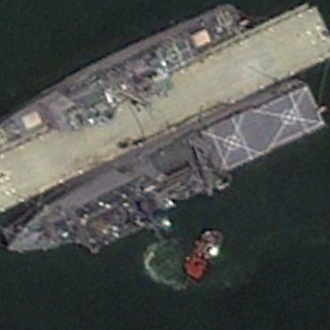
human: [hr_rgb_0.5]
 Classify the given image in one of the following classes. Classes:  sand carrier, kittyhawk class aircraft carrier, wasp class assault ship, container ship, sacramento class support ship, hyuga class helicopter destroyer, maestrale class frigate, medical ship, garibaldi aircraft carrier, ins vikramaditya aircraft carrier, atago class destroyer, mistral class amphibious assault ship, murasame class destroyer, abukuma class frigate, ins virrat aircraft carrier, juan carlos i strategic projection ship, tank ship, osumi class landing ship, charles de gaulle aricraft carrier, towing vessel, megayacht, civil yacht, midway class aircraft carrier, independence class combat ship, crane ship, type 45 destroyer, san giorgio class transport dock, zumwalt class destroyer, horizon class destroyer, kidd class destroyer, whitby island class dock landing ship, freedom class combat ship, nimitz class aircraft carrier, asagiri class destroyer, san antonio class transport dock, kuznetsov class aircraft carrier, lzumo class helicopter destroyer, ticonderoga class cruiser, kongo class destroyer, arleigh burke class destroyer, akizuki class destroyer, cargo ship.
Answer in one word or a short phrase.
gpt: Whitby Island class dock landing ship